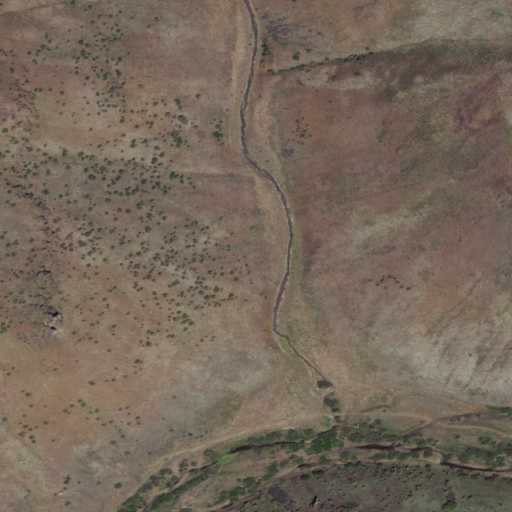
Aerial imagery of valley in Idaho named Cherry Gulch containing shrub and grassland